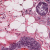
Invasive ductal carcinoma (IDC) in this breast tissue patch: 0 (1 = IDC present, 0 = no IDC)